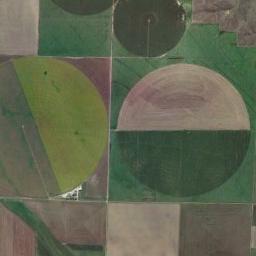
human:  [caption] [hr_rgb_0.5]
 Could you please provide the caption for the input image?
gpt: There are round fields on the right .

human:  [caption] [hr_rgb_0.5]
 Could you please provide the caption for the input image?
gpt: There are some green circle farmland and bare square farmland .

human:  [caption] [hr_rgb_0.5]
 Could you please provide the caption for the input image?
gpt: Several circular farmlands with different colors are surrounded by some other shapes of farmlands .

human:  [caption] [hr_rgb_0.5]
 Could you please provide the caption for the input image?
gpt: Three dark green, Light green, And tan mixed circular farms of varying sizes, .

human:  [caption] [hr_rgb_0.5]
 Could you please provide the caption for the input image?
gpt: There are cultivated circular farmlands and rectangle farmlands arranged neatly .